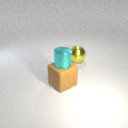
large brown rubber cube below small cyan metal cylinder